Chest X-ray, AP view. Patient: 24 years old, sex F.
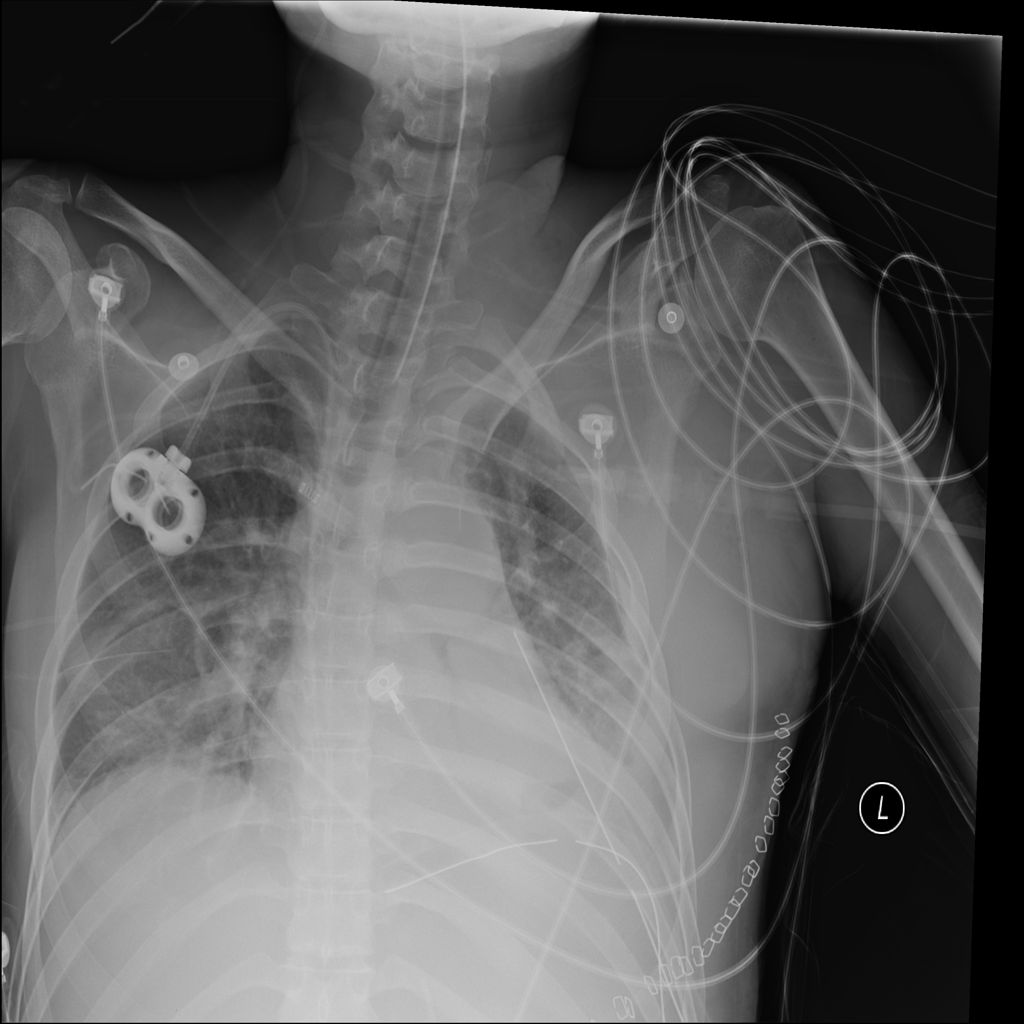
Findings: Atelectasis, Consolidation